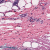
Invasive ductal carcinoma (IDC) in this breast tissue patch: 0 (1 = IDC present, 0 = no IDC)